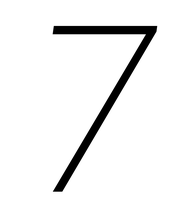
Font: Roboto-Italic_ExtraLight_Italic